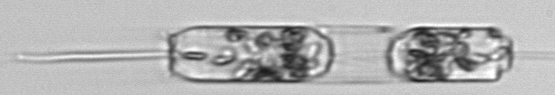
Label: Ditylum_brightwellii